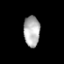
Tissue: prostate
Cell type: T cells
Senescence score: 0.3322
Nuclear area (px): 488
Mean DAPI intensity: 177.367